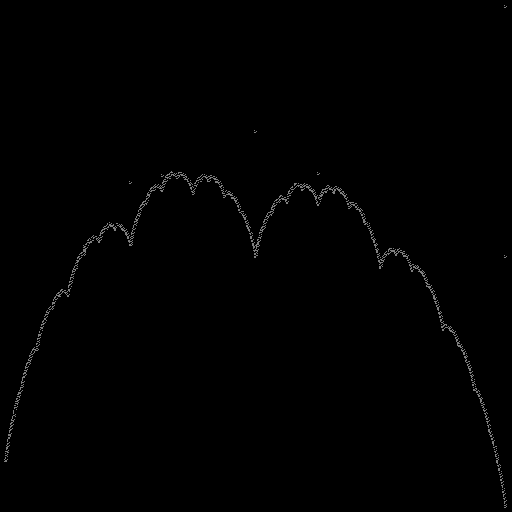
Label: a4